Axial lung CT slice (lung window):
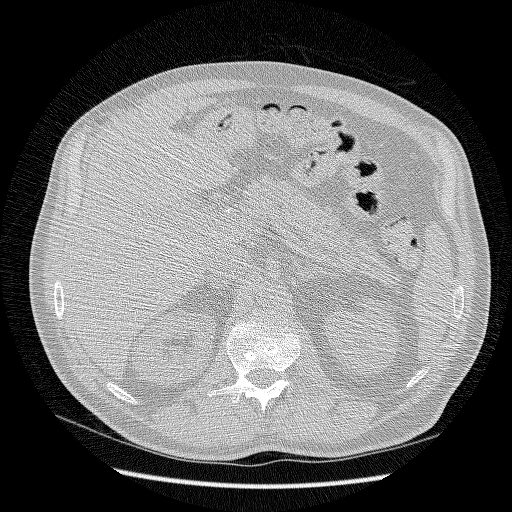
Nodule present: no